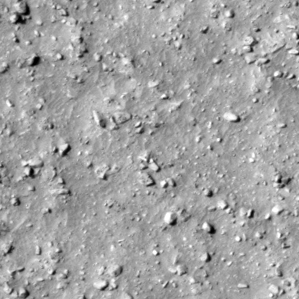
Label: non_frost